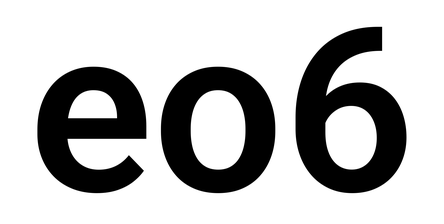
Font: Roboto_SemiBold